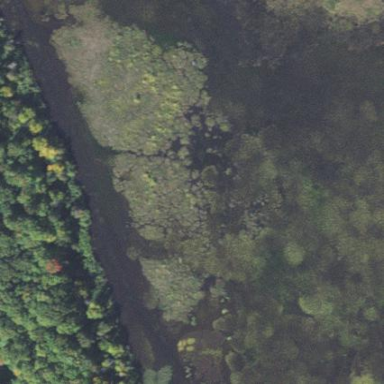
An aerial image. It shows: Marsh wetland.